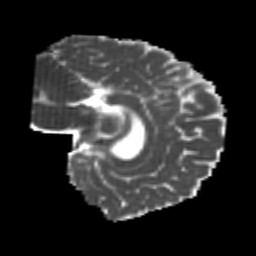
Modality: MD
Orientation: sagittal
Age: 21
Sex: female
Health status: healthy
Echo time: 0.074 s